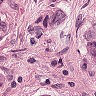
Metastatic tissue present: yes